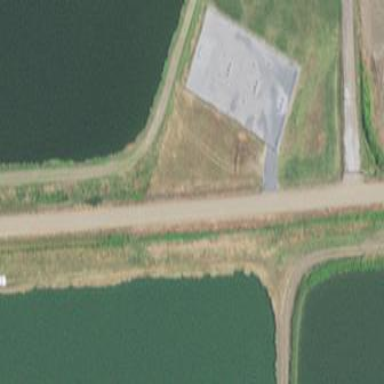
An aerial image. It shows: Fence surrounds valve group substation.